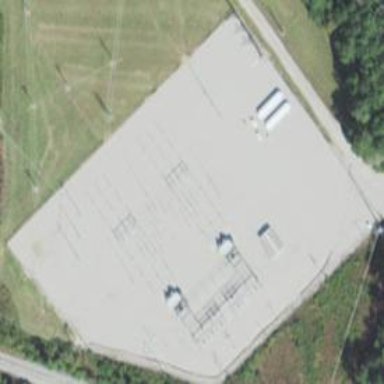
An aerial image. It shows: Distribution level power substation surrounded by fence.